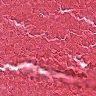
Metastatic tissue present: no